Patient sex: M
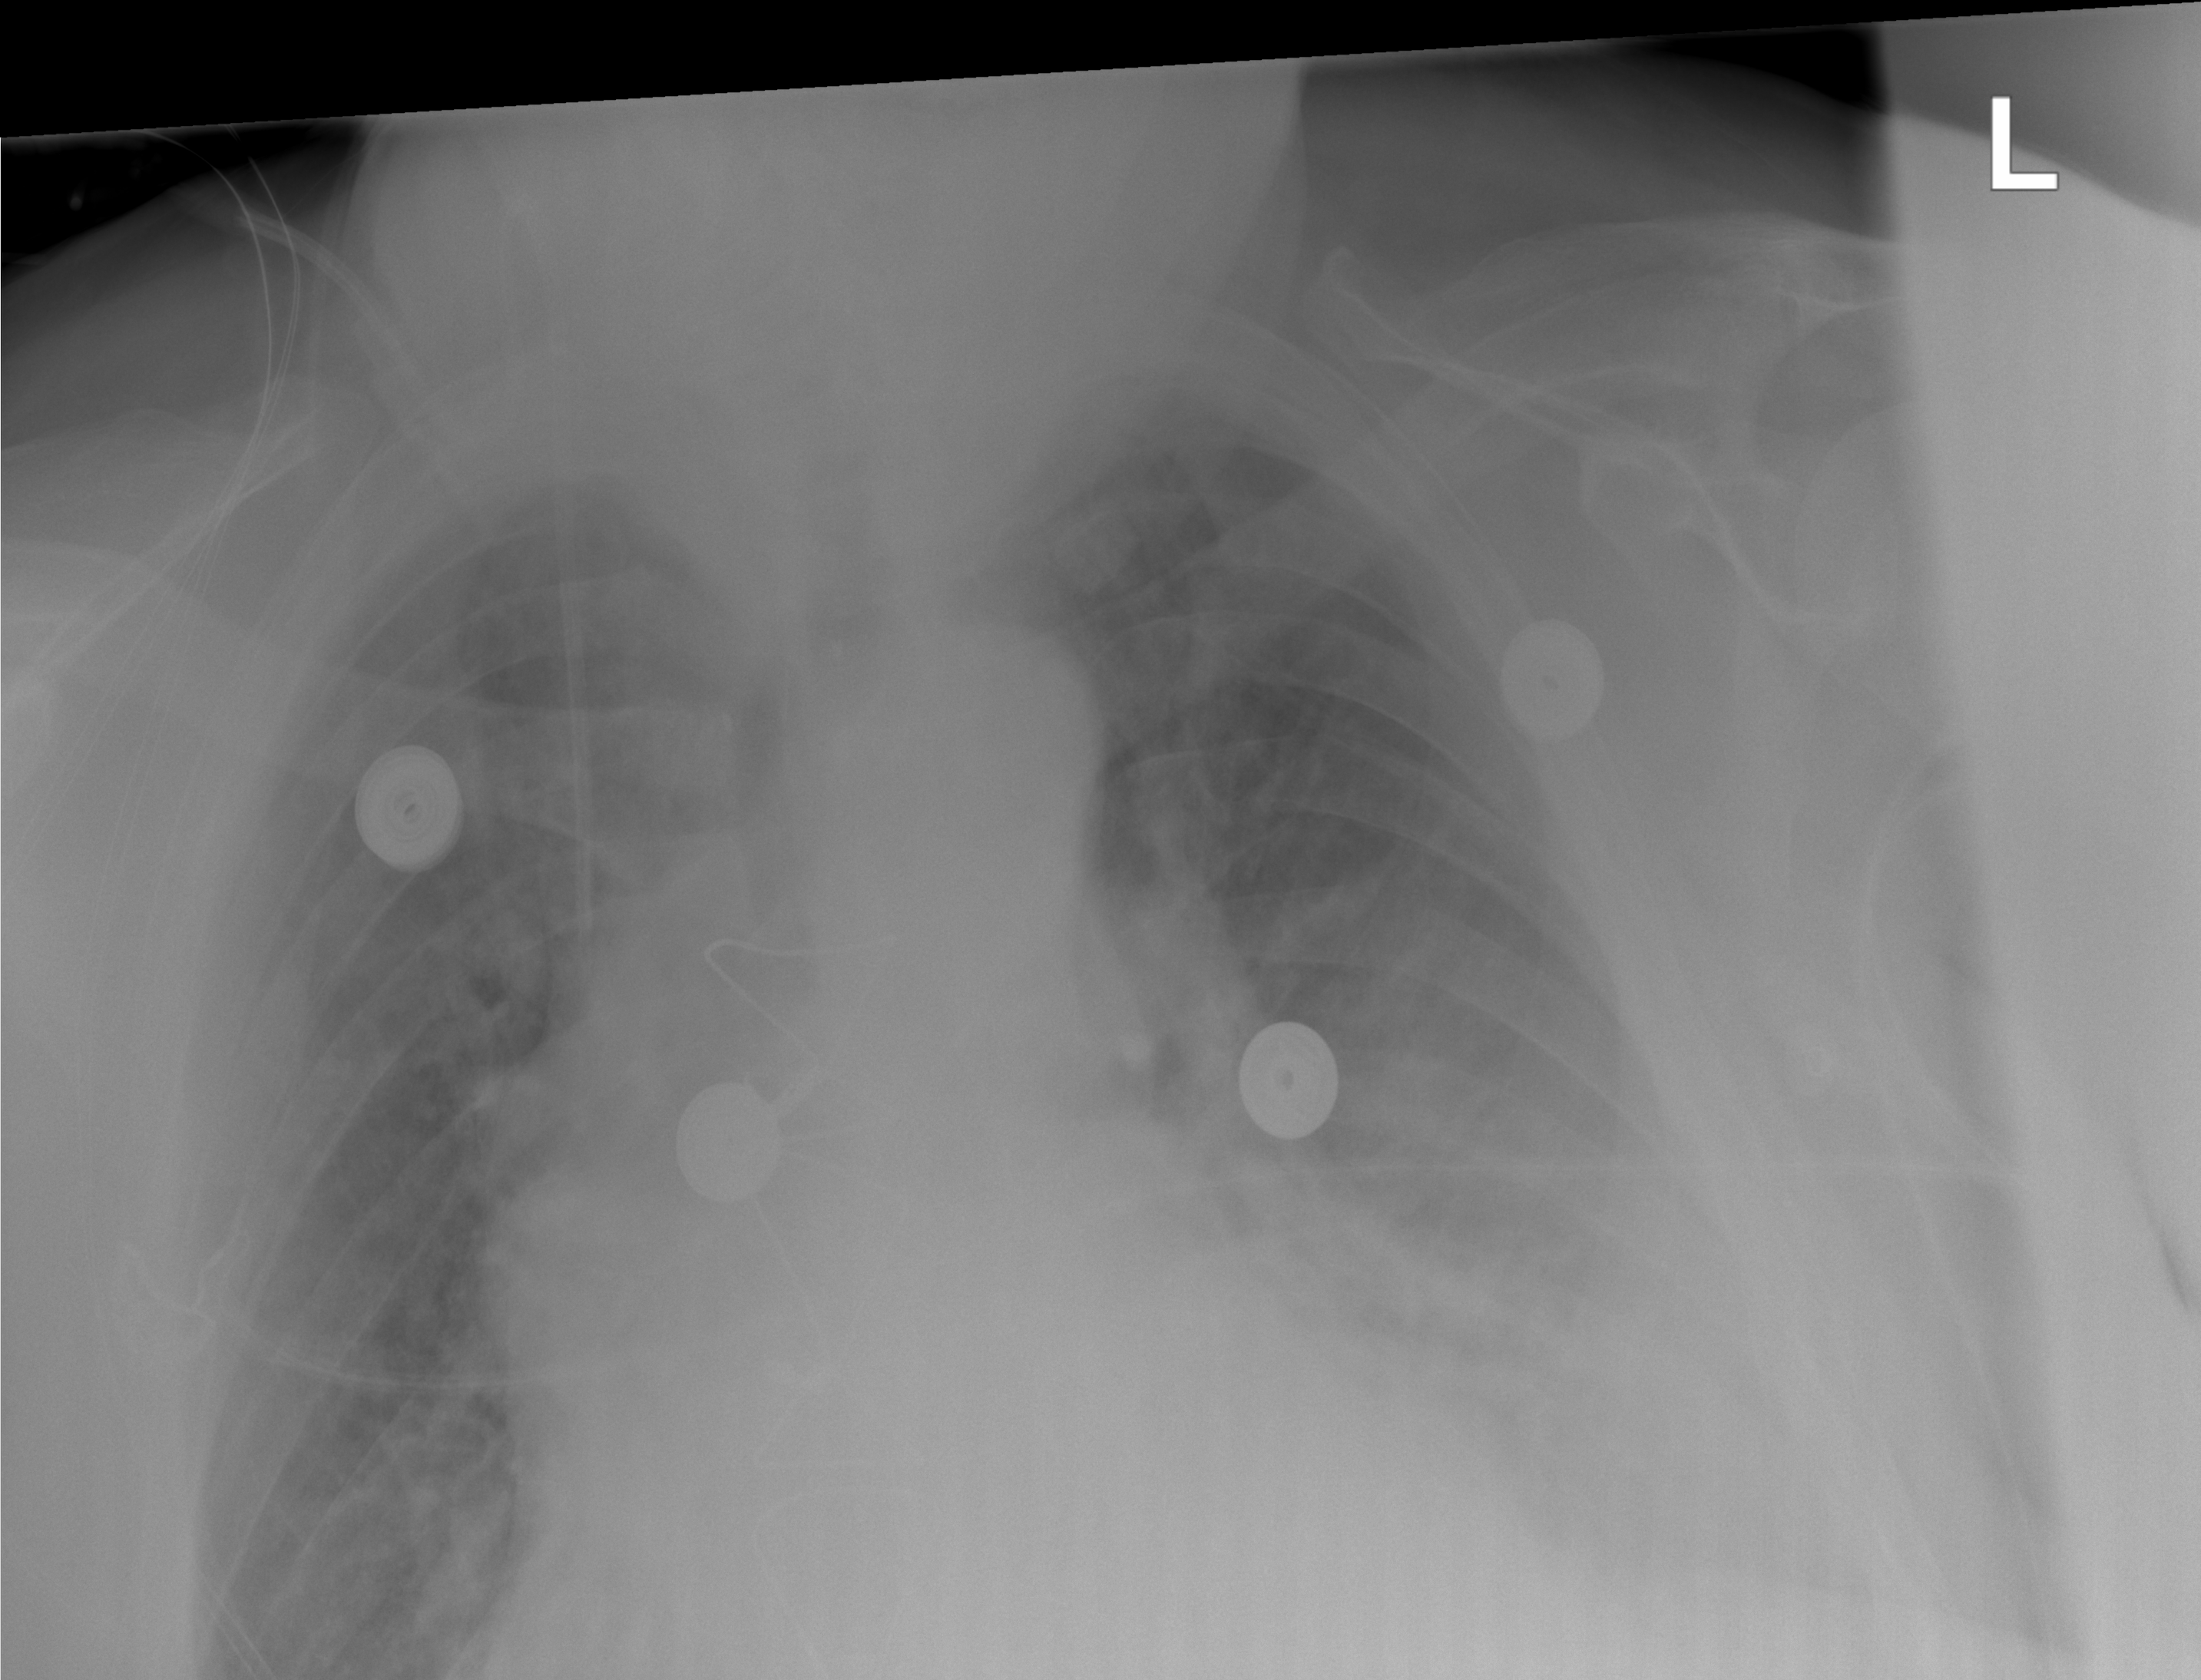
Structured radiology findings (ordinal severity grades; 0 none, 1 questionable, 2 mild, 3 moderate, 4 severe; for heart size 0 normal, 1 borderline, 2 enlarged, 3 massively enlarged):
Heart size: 2
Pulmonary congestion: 3
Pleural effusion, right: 0
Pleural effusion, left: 3
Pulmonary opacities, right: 1
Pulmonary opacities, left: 2
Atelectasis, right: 2
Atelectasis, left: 3